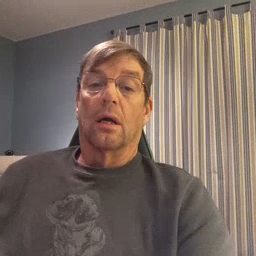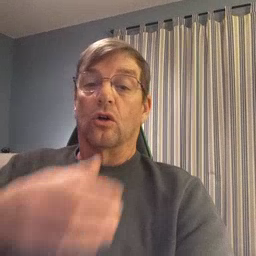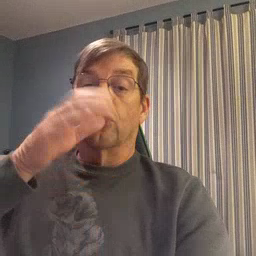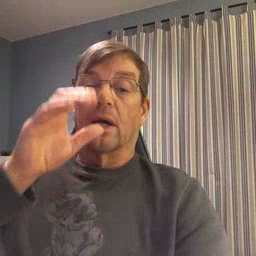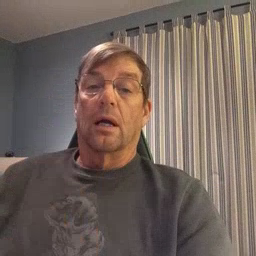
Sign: drink